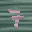
Label: 7